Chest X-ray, PA view. Patient: 49 years old, sex M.
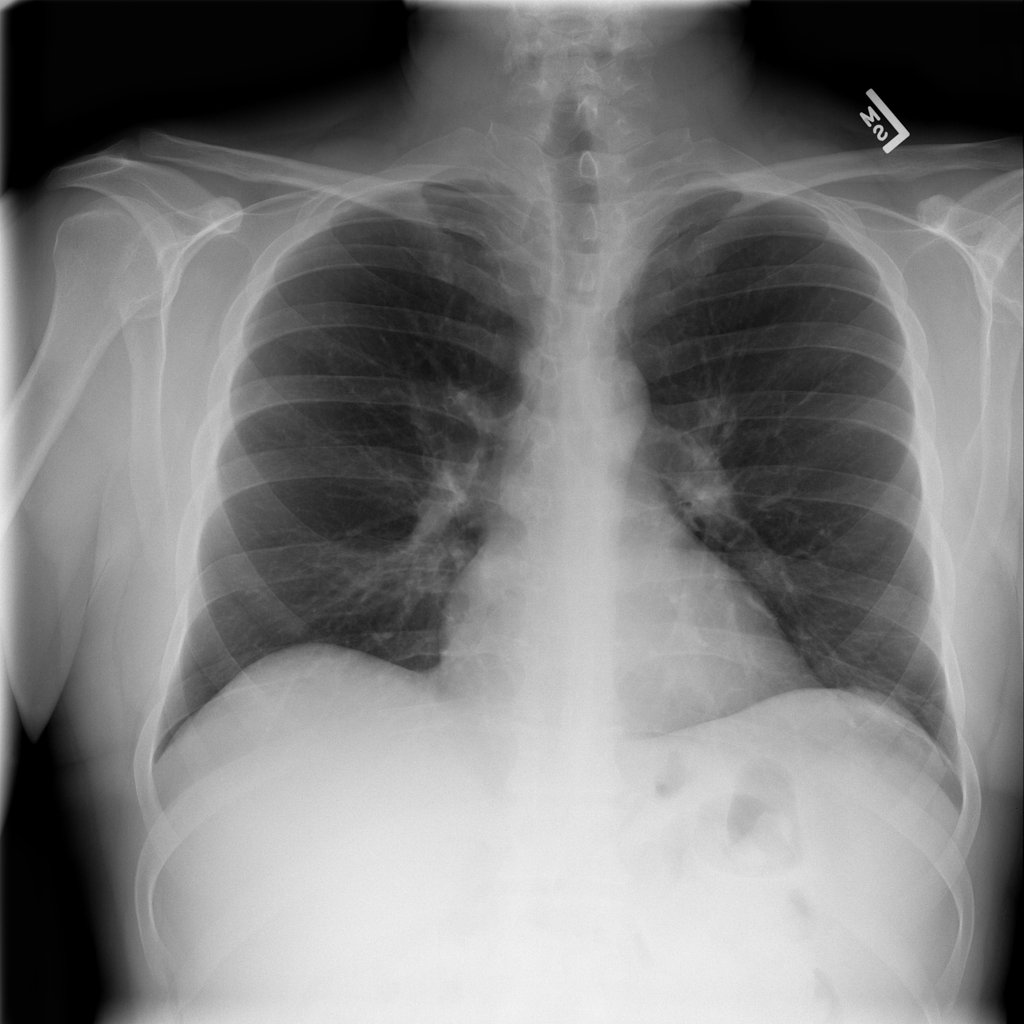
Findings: No Finding